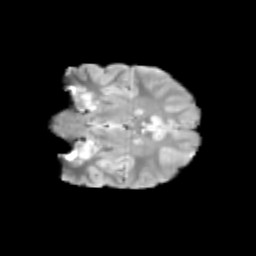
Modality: T2w
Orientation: coronal
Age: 13
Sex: male
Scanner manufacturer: siemens
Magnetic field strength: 3 T
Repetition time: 3.8 s
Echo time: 0.07 s